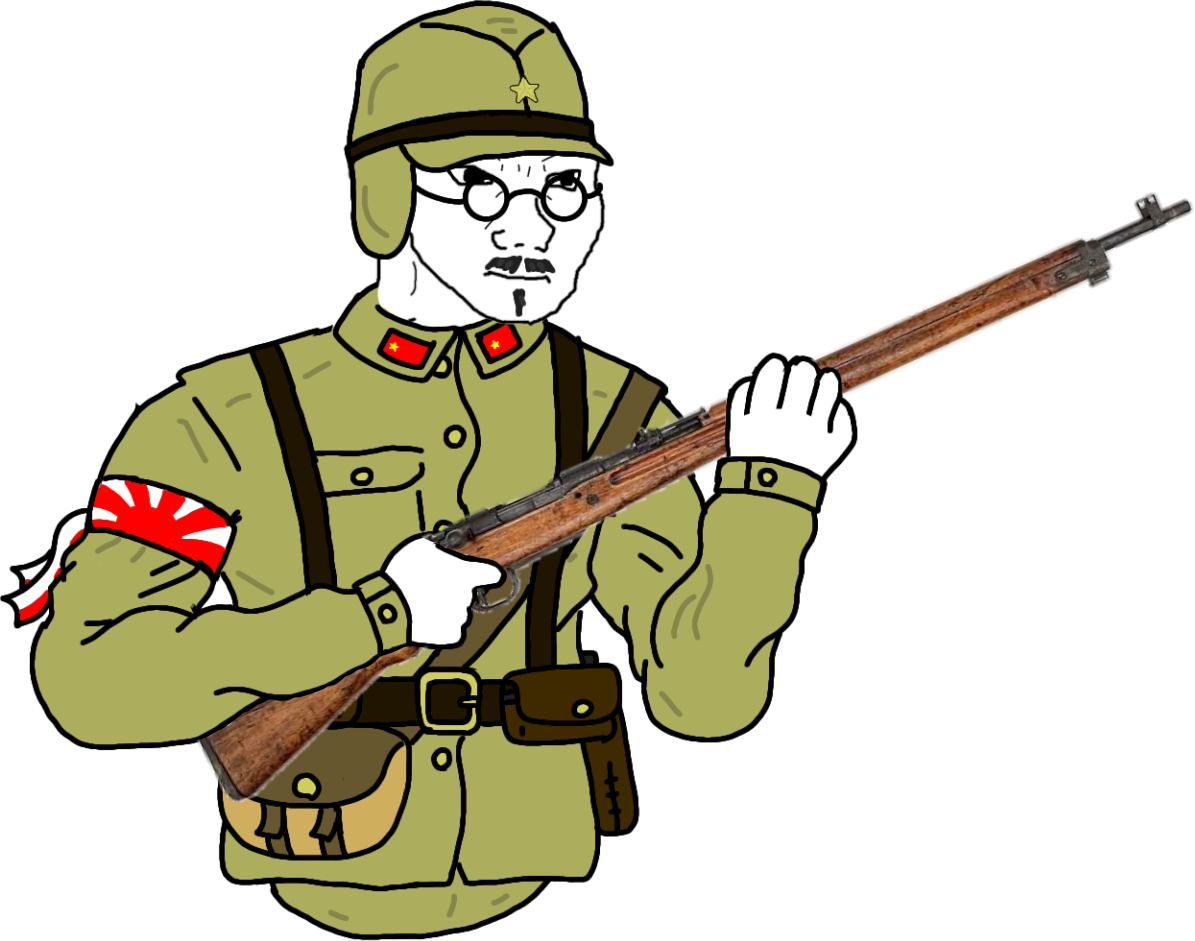
Label: 5_unsorted